Question: How can I prevent someone from simply doing
'''
while(true){client.emit('i am spammer', true)};
'''
This sure proves to be a problem when someone has the urge to crash my node server!

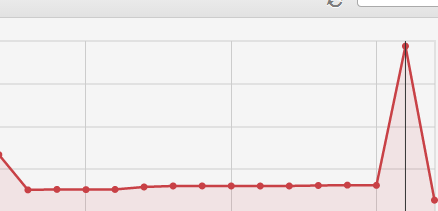
Answer: Like tsrurzl said you need to implement a <URL>.
Following code example only works reliably if your socket returns a Buffer (instead of a string). The code example assumes that you will first call addRatingEntry(), and then call evalRating() immediately afterwards. Otherwise you risk a memory leak in the case where evalRating() doesn't get called at all or too late.
'''
var rating, limit, interval;
rating = []; // rating: [*{'timestamp', 'size'}]
limit = <PHONE>; // limit: maximum number of bytes/characters.
interval = 1000; // interval: interval in milliseconds.
// Describes a rate limit of 1mb/s
function addRatingEntry (size) {
// Returns entry object.
return rating[(rating.push({
'timestamp': Date.now(),
'size': size
}) - 1);
}
function evalRating () {
// Removes outdated entries, computes combined size, and compares with limit variable.
// Returns true if you're connection is NOT flooding, returns false if you need to disconnect.
var i, newRating, totalSize;
// totalSize in bytes in case of underlying Buffer value, in number of characters for strings. Actual byte size in case of strings might be variable => not reliable.
newRating = [];
for (i = rating.length - 1; i >= 0; i -= 1) {
if ((Date.now() - rating[i].timestamp) < interval) {
newRating.push(rating[i]);
}
}
rating = newRating;
totalSize = 0;
for (i = newRating.length - 1; i >= 0; i -= 1) {
totalSize += newRating[i].timestamp;
}
return (totalSize > limit ? false : true);
}
// Assume connection variable already exists and has a readable stream interface
connection.on('data', function (chunk) {
addRatingEntry(chunk.length);
if (evalRating()) {
// Continue processing chunk.
} else {
// Disconnect due to flooding.
}
});
'''
You can add extra checks, like checking whether or not the size parameter really is a number etc.
Make sure the rating, limit and interval variables are enclosed (in a closure) per connection, and that they don't define a global rate (where each connection manipulates the same rating).